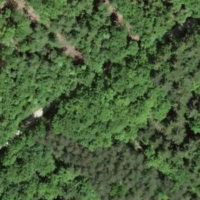
EUNIS habitat code: 41
Species observed at this site:
Hippocrepis emerus
Fagus sylvatica